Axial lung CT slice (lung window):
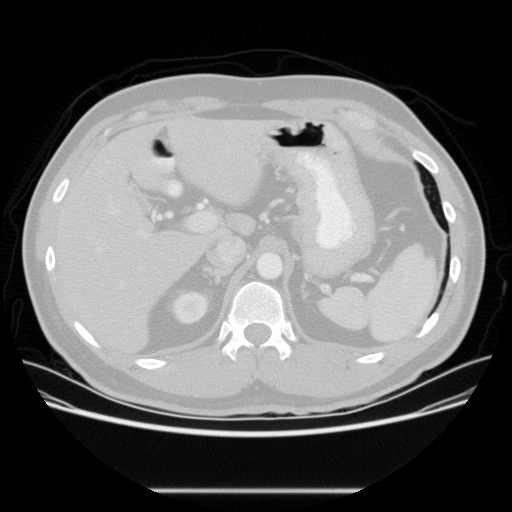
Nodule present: no